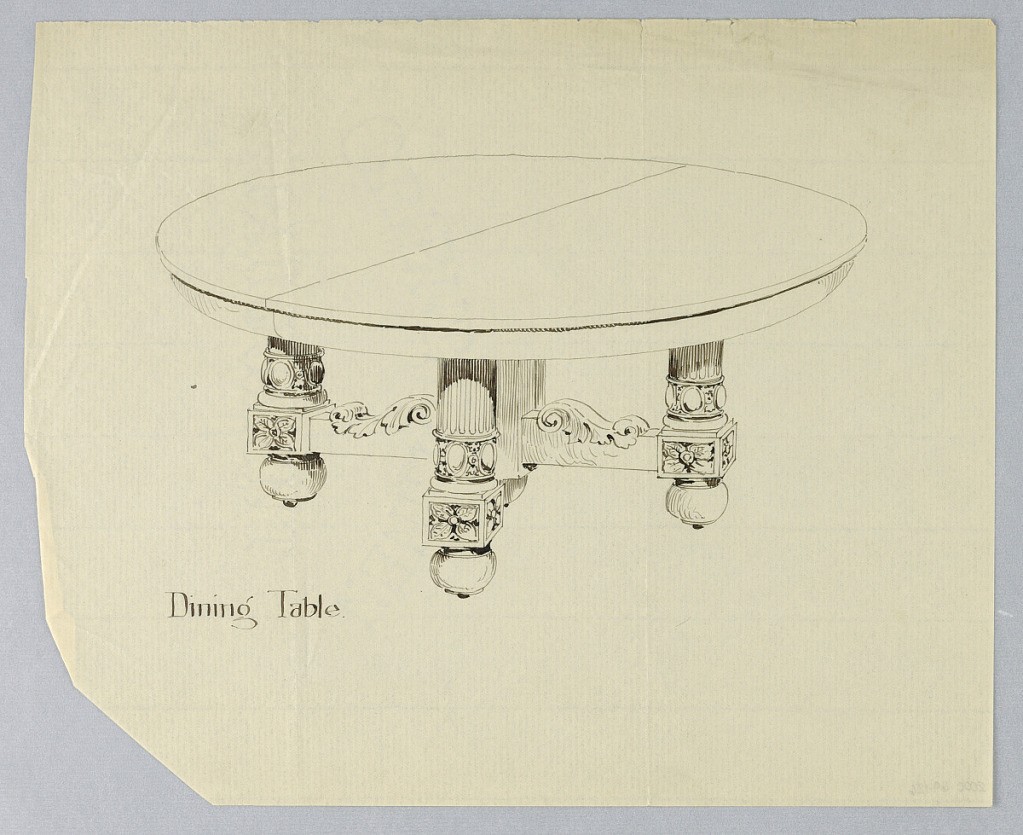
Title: Design for a Round Four-Legged Dining Table with Bun-Feet
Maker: A.N. Davenport Co.
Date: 1900–05
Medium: Pen and black ink on thin, cream paper
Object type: Drawing
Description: Round molded table top wth dividing stretcher across center; four fluted columnar legs elaborately carved at bottoms and terminating in carved square-shaped elements on bun feet; legs joined by stretchers decorated with carved acanthus leaf scrolls.